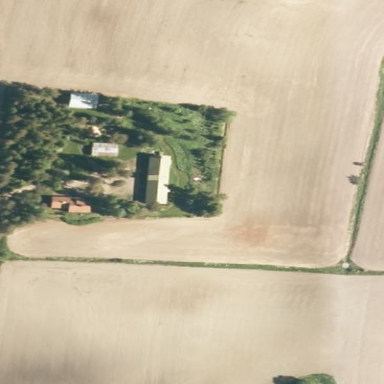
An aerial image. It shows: Farmyard area.